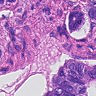
Metastatic tissue present: yes